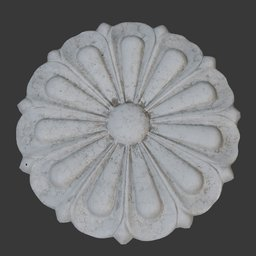
Label: decoration